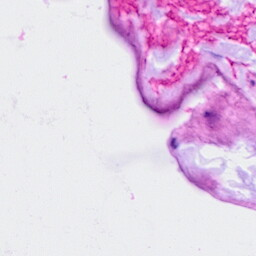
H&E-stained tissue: Ovarian